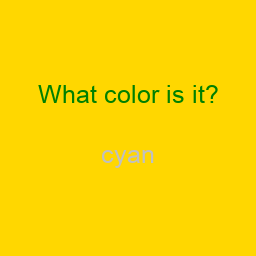
Color: silver
Color name shown: cyan
Background color: gold
Question text color: green